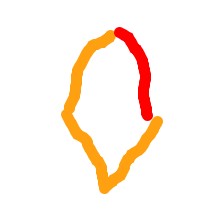
Shape: rhombus